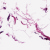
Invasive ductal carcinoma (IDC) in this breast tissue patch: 0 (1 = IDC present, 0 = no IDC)